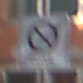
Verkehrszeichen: EndeEingeschraenktesHalteverbotZone
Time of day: MorningAfternoon
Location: Outdoor (Urban)
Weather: Clear
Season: NotSpecified
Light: Natural